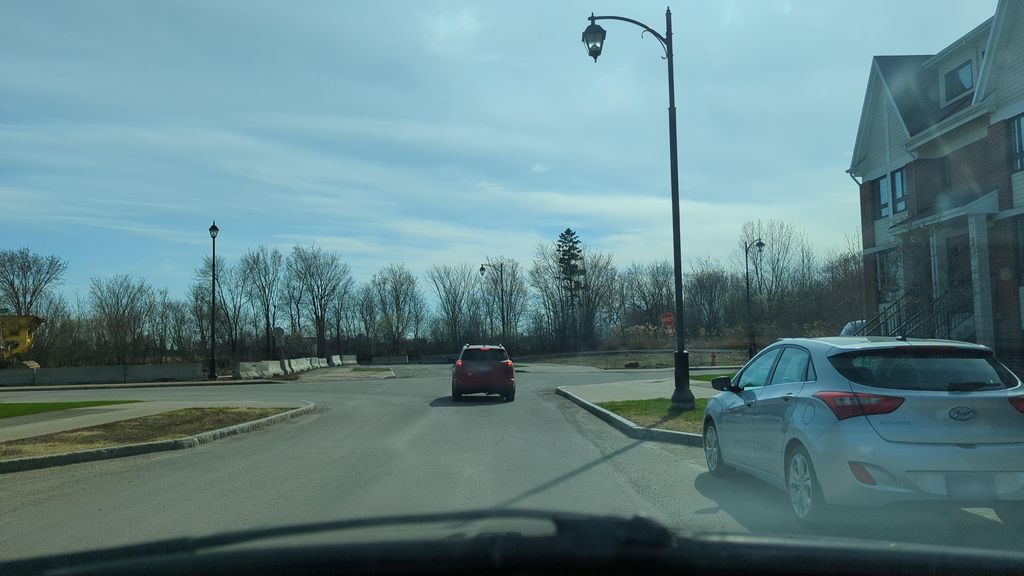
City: quebec_city